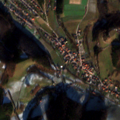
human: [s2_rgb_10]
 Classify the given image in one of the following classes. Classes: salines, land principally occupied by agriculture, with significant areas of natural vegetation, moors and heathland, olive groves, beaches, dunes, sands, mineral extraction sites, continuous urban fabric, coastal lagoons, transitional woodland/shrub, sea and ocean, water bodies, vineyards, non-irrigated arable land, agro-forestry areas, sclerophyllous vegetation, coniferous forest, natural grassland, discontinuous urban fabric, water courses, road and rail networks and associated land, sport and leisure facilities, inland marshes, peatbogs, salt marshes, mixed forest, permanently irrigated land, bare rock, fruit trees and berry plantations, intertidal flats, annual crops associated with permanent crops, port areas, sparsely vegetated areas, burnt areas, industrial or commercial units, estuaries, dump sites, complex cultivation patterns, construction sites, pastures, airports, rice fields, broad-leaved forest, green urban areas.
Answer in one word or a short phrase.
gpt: discontinuous urban fabric, non-irrigated arable land, pastures, complex cultivation patterns, mixed forest